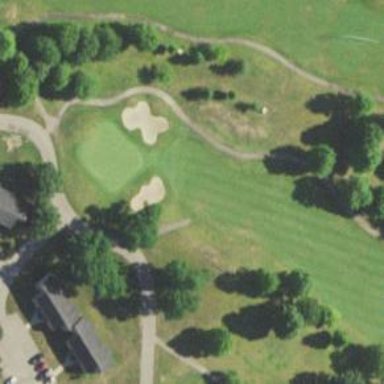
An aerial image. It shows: Path designated for golf carts.